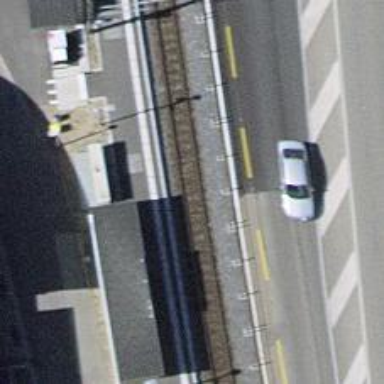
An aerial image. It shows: Light rail stop position with railway stop for public transport.